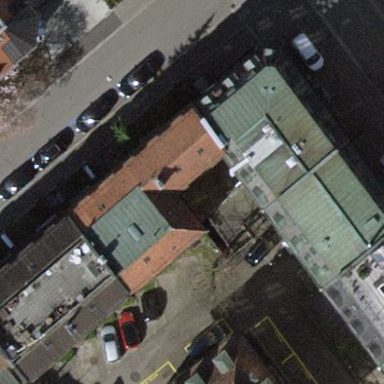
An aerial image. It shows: Parking lane for vehicles.